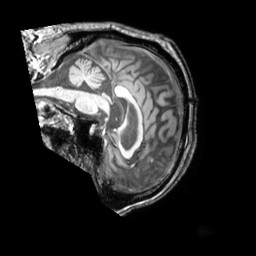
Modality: T1w
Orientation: sagittal
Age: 80
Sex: male
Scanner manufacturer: philips
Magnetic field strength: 3 T
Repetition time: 0.009898 s
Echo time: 0.004605 s